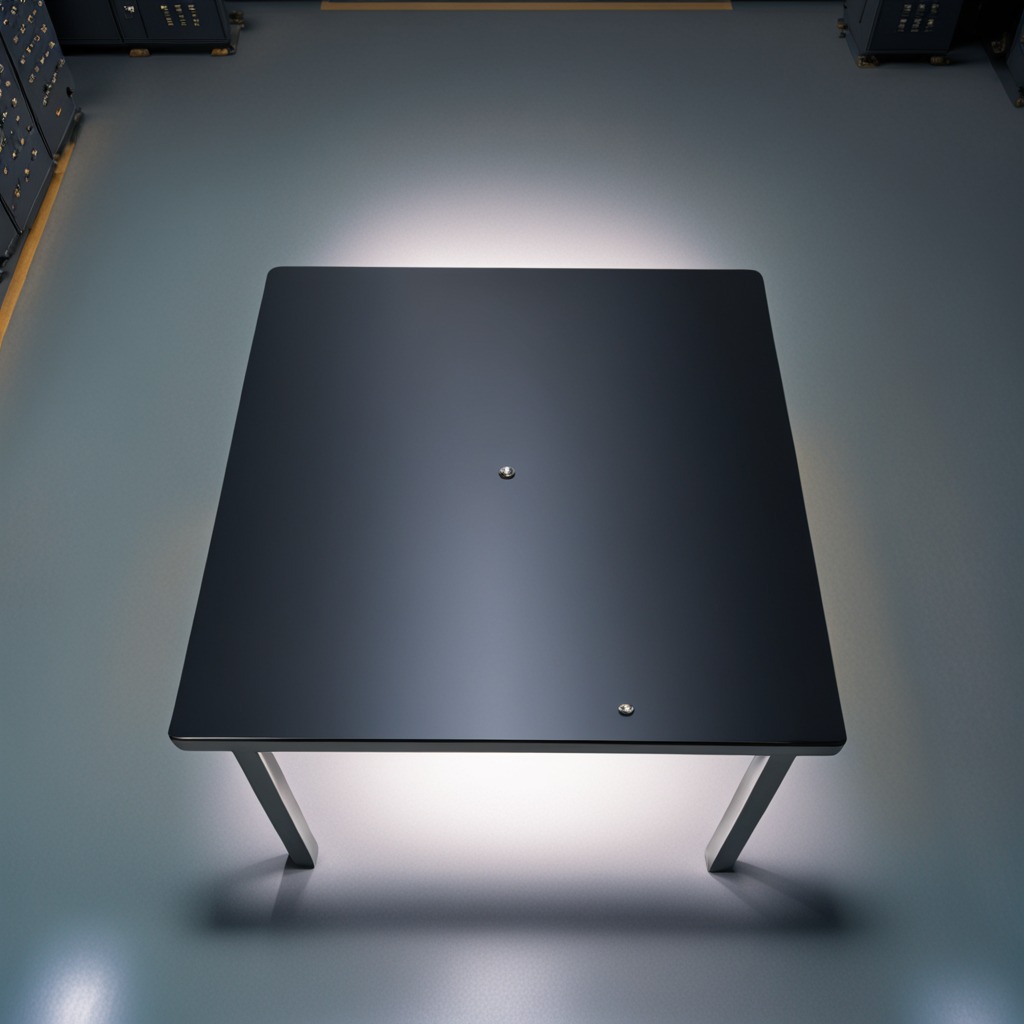
A metal screw is lying on the tabletop.